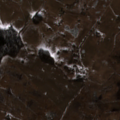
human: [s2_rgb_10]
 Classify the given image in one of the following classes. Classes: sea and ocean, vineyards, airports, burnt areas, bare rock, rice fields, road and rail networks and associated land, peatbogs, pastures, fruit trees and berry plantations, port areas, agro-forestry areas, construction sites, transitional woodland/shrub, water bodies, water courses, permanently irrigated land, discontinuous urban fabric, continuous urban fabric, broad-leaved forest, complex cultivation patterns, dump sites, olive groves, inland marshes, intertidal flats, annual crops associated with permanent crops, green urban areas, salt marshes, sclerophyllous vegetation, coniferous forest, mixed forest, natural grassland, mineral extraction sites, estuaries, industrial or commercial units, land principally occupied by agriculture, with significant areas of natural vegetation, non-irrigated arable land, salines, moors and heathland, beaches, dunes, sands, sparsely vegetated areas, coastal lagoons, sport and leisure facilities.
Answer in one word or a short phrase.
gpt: non-irrigated arable land, pastures, complex cultivation patterns, broad-leaved forest